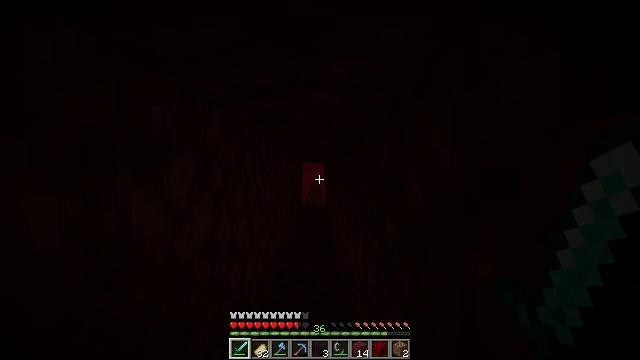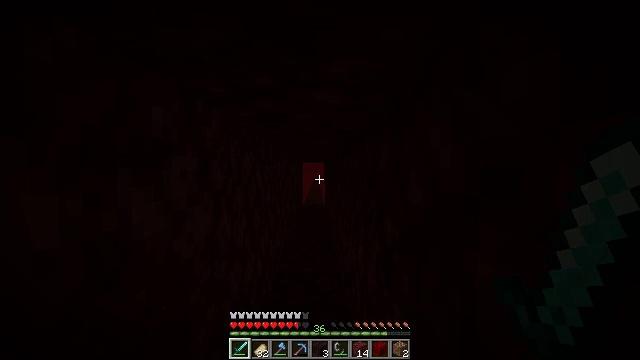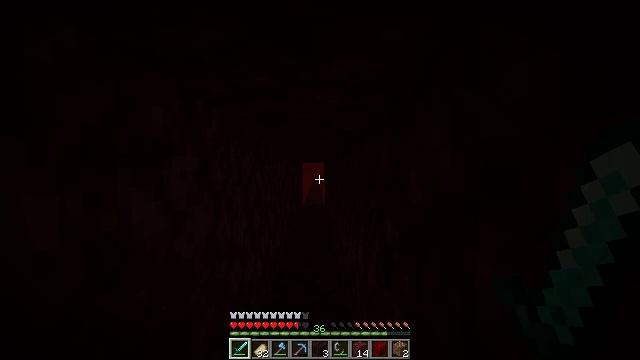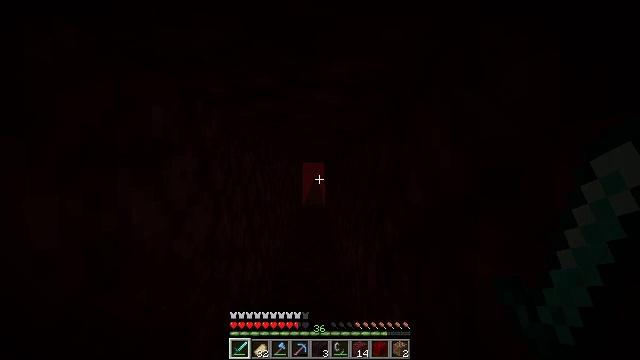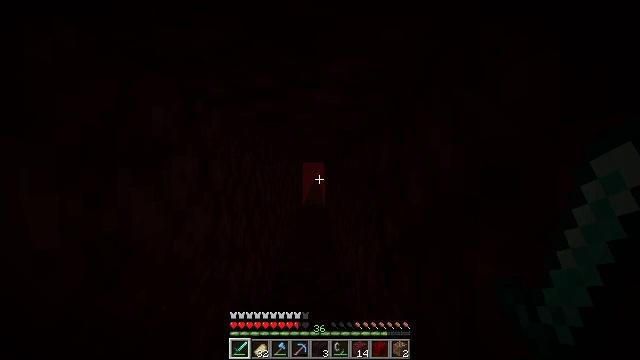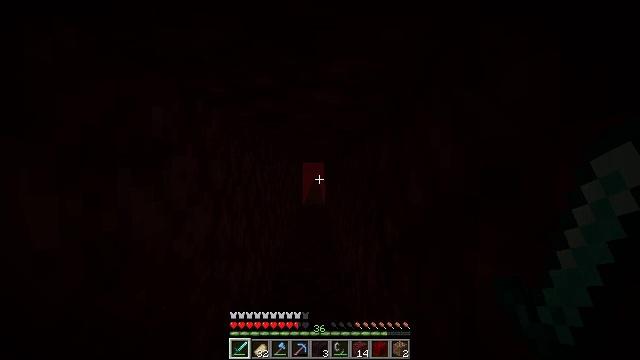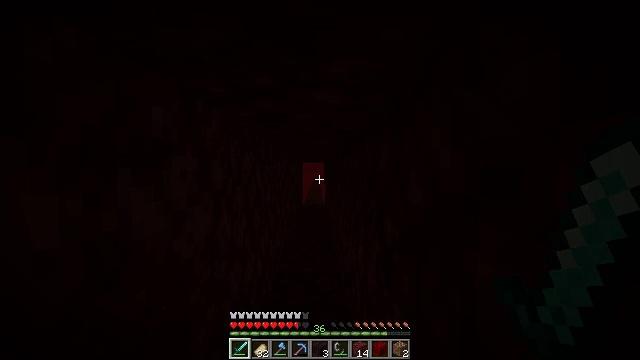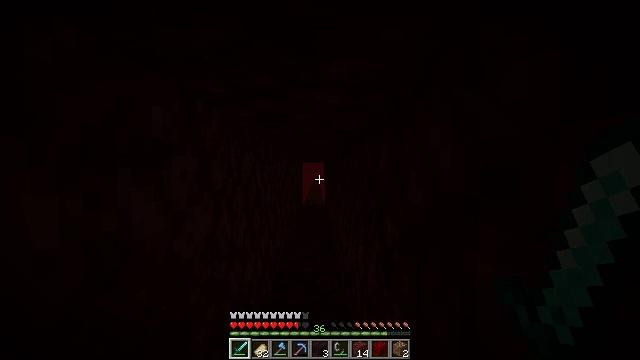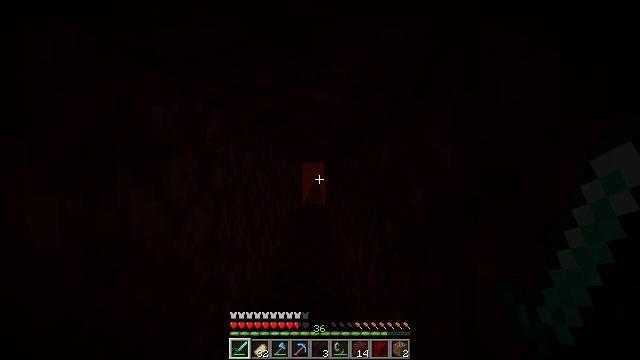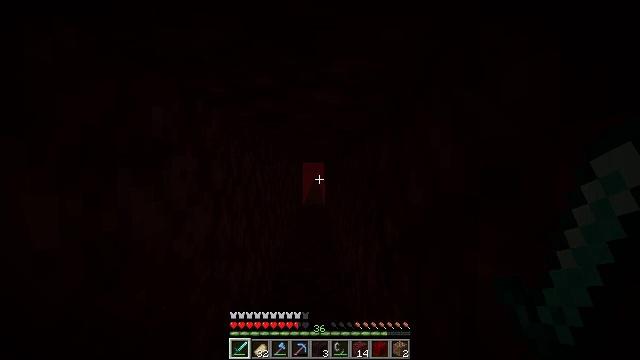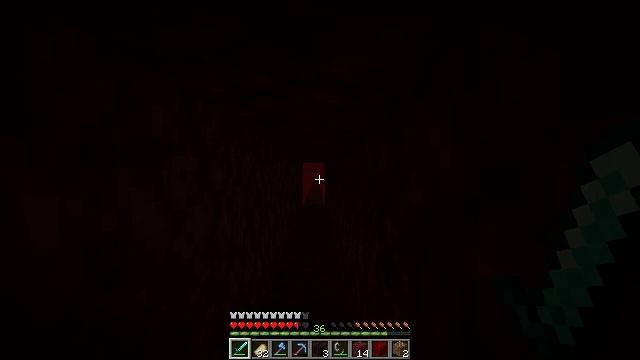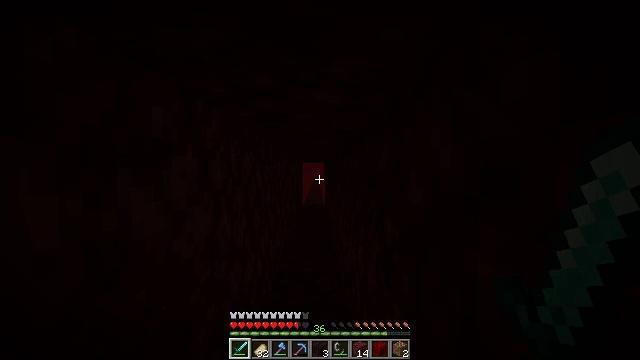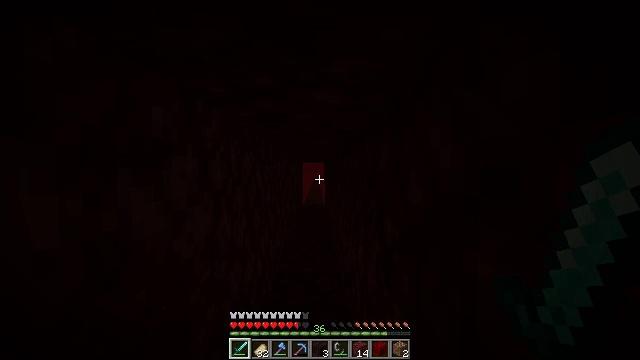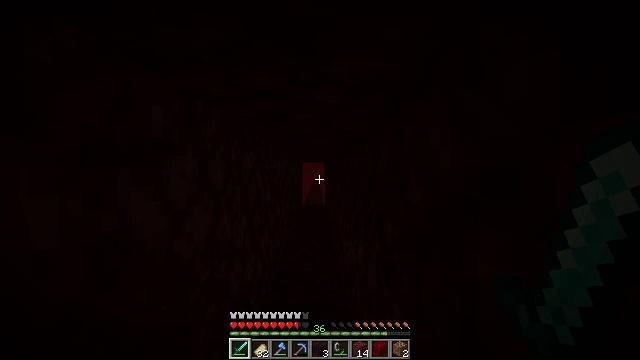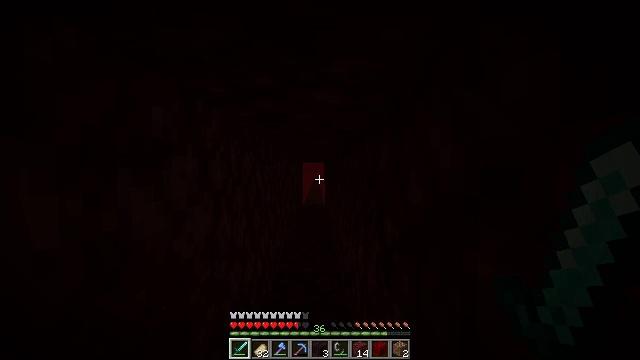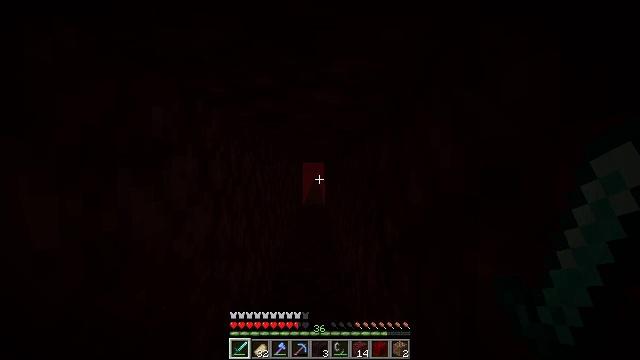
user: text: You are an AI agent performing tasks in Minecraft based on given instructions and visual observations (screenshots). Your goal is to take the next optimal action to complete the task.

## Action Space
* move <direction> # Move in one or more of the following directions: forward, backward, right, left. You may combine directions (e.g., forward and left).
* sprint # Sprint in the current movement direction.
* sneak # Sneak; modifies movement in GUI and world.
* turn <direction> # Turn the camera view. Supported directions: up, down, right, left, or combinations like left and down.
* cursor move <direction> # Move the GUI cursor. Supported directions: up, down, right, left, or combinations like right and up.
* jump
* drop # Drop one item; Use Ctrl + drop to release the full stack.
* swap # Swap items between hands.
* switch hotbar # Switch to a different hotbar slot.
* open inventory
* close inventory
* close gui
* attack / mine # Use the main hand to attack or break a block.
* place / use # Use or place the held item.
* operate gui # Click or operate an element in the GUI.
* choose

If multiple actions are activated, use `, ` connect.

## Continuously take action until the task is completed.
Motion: motion action
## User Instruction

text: Combine blaze rod and cobblestones to craft a brewing stand.
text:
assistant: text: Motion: no_op
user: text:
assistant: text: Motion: no_op
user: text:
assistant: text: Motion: no_op
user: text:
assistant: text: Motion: no_op
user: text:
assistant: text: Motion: no_op
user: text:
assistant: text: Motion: no_op
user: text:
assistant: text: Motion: no_op
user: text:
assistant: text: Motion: no_op
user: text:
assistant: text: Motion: no_op
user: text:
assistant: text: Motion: no_op
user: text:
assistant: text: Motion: no_op
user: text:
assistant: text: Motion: no_op
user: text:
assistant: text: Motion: no_op
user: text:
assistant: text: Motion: no_op
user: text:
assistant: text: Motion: no_op
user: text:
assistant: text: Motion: no_op
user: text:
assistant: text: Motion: no_op
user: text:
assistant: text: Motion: no_op
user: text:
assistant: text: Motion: no_op
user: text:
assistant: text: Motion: no_op
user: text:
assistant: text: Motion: no_op
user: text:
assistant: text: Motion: no_op
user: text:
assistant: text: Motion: no_op
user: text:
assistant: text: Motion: no_op
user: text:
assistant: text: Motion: no_op
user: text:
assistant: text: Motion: no_op
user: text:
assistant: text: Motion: no_op
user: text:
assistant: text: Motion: no_op
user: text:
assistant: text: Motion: no_op
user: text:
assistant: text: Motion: no_op